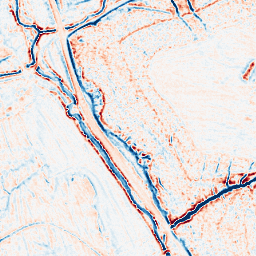
Category: edge_preserving
Decomposition family: bilateral
Decomposition parameters: d: 9
sigma_color: 100
sigma_space: 50
Upsampling method: sinc_blackman
Upsampling parameters: scale: 2
kernel_size: 4
Upsampling scale: 2